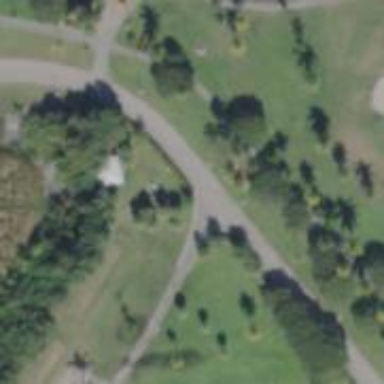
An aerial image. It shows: Path for golf carts.